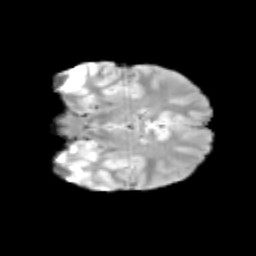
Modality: T2w
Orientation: coronal
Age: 13
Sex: male
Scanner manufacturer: siemens
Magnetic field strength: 3 T
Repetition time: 3.8 s
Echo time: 0.07 s